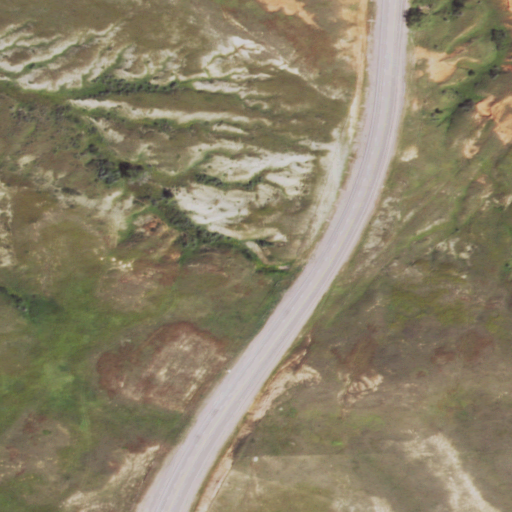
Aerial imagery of mountain in Wyoming named O'Haver Hill containing grassland, open development, medium intensity development, low intensity development, and high intensity development